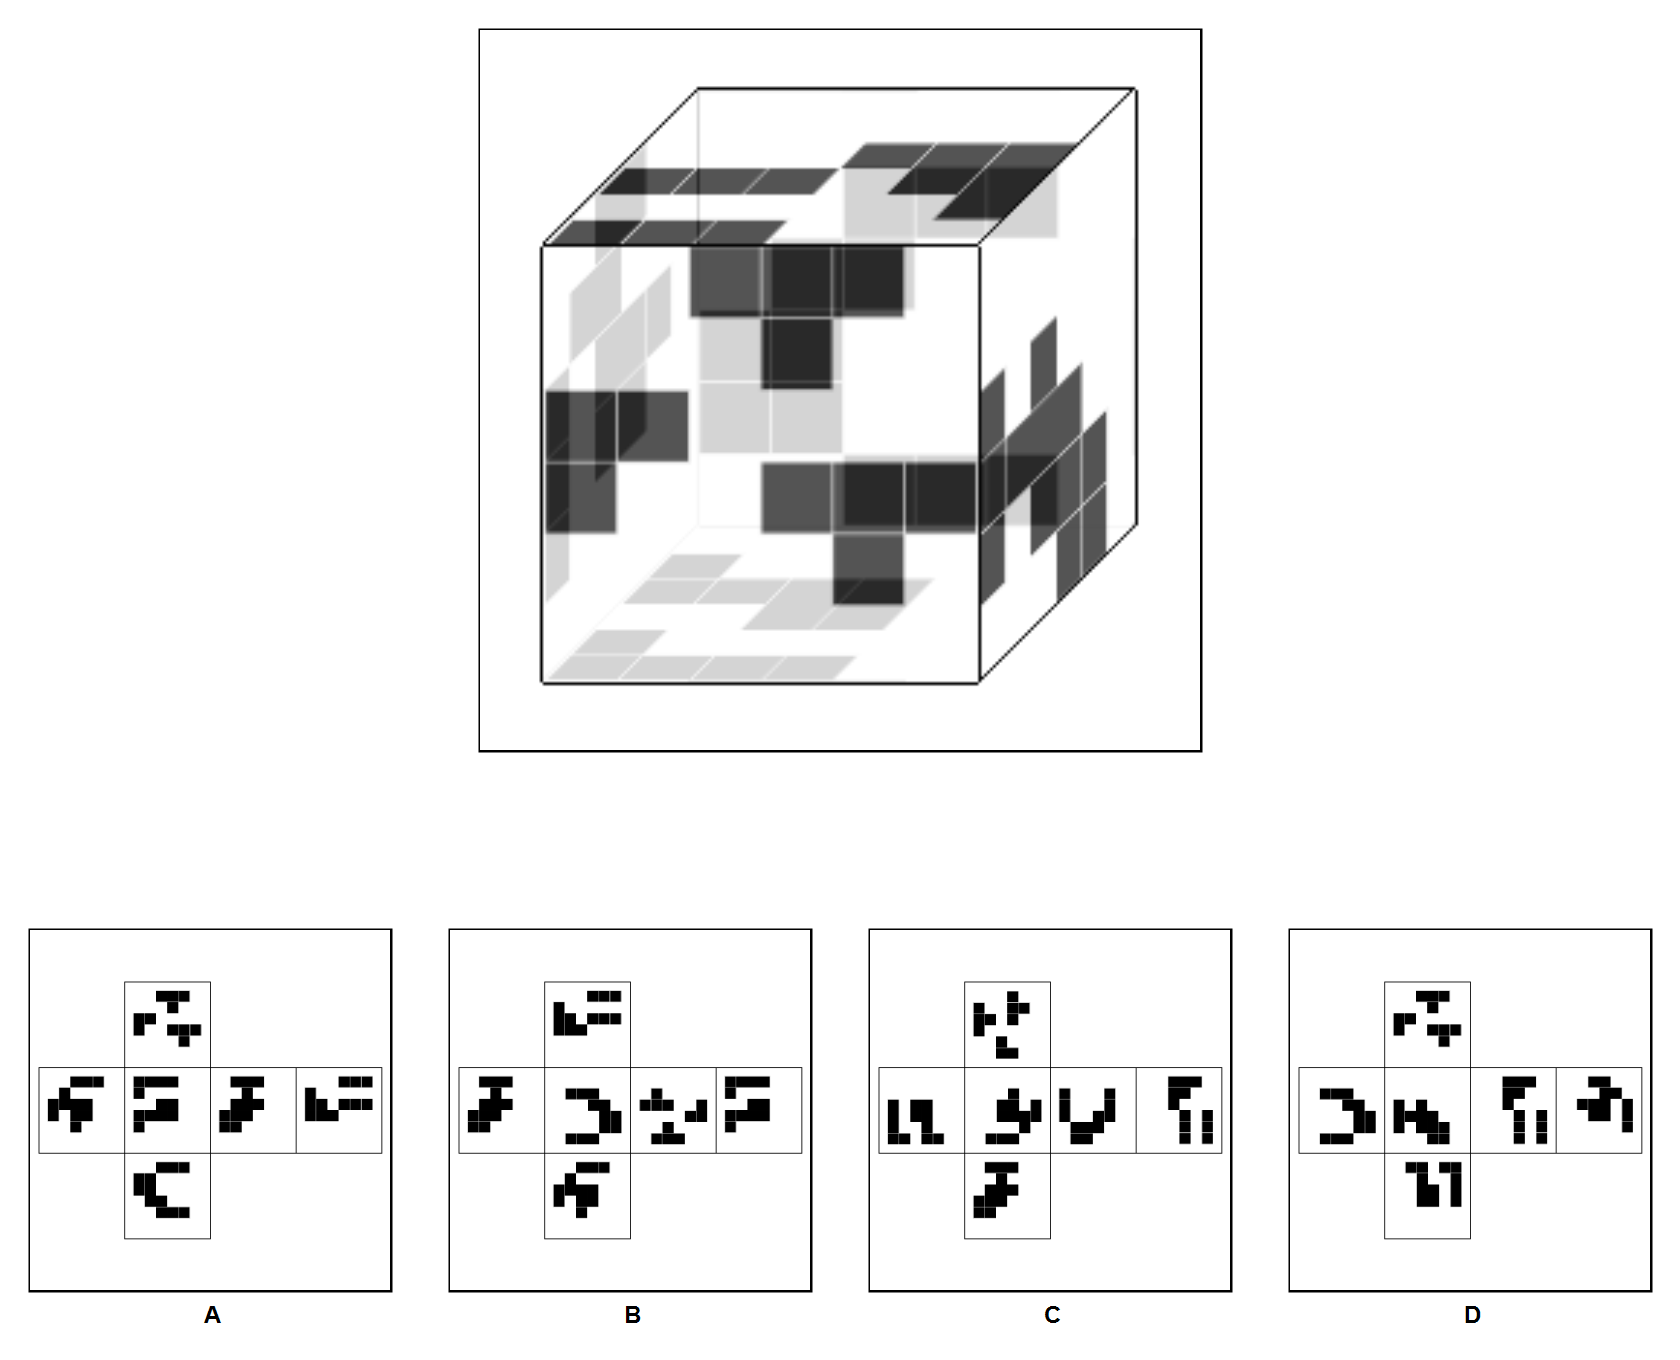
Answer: A